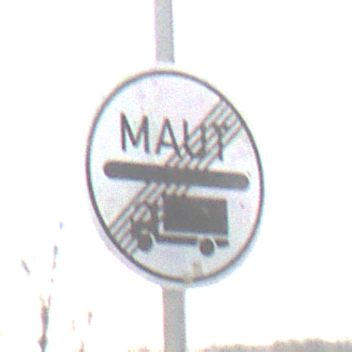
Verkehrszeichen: EndeMautpflicht
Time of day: MorningAfternoon
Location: Outdoor (Nature)
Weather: PartlyCloudy
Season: Autumn
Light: Natural